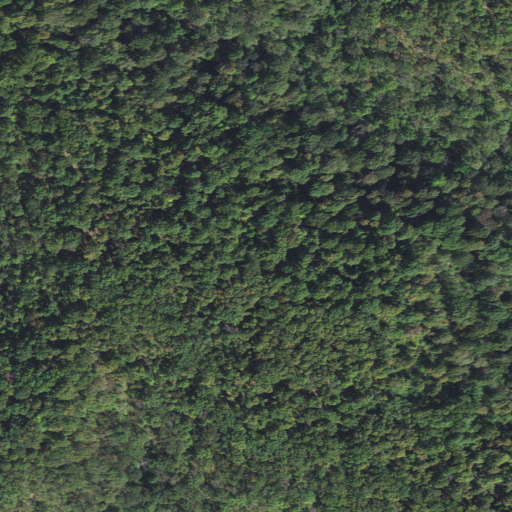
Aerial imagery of mountain in Arkansas named Greenfield Hill containing only deciduous forest